Question: I was sent this as part of a project mockup to realize, but when it comes to this one I have no idea how to make this happen.
I have an ordered list in which there is 2 diffrent markers with a styled dot, does anyone know how to make this happen.
Here is a screenshot of what it should look like

And here is a snippet of the code
'''
.pj__list {
padding-left: inherit;
li {
font-weight: bold;
}
li::marker {
content: #{$dot} counter(list-item) ". ";
}
}
'''
'''
<ol class="pj__list">
<li class="my-2"> Bulletin de salaire </li>
<li class="my-2"> Copie de la CIN </li>
<li class="my-2"> Attestation de travail </li>
</ol>
'''
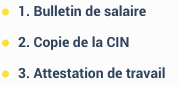
Answer: You can change the list style to bullets and then use a counter for your numbers:
'''
.pj__list {
list-style-type: disc;
counter-reset: list;
}
.my-2 {
counter-increment: list;
padding-left: 1.5em;
}
.my-2:before {
content: counter(list) ".";
display: inline-block;
width: 1.5em;
margin-left: -1.5em;
}
'''
'''
<ol class="pj__list">
<li class="my-2">Bulletin de salaire</li>
<li class="my-2">Copie de la CIN</li>
<li class="my-2">Attestation de travail</li>
</ol>
'''
if you need the discs to be a different colour, you will need to add a span:
'''
.pj__list {
list-style-type: disc;
counter-reset: list;
}
.my-2 {
color: orange;
}
.my-2 span {
color: black;
display: inline-block;
counter-increment: list;
padding-left: 1.5em;
}
.my-2 span:before {
content: counter(list) ".";
display: inline-block;
width: 1.5em;
margin-left: -1.5em;
}
'''
'''
<ol class="pj__list">
<li class="my-2"><span>Bulletin de salaire</span></li>
<li class="my-2"><span>Copie de la CIN</span></li>
<li class="my-2"><span>Attestation de travail</span></li>
</ol>
'''